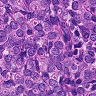
Metastatic tissue present: yes